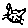
Label: cat